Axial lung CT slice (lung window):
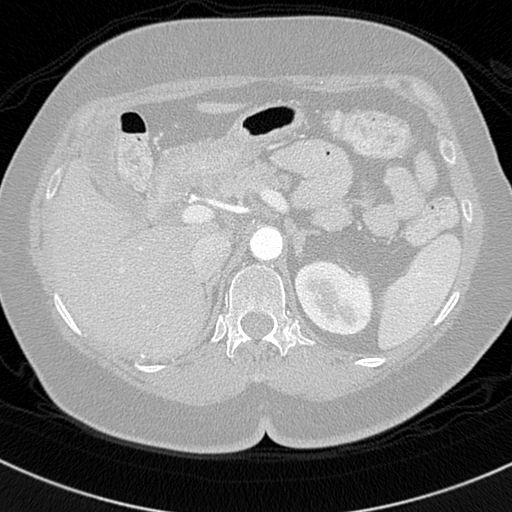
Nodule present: no